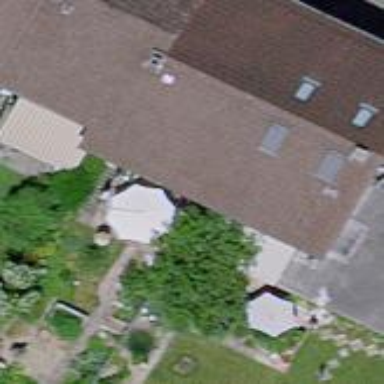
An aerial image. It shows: Residential building with gabled roof oriented across.